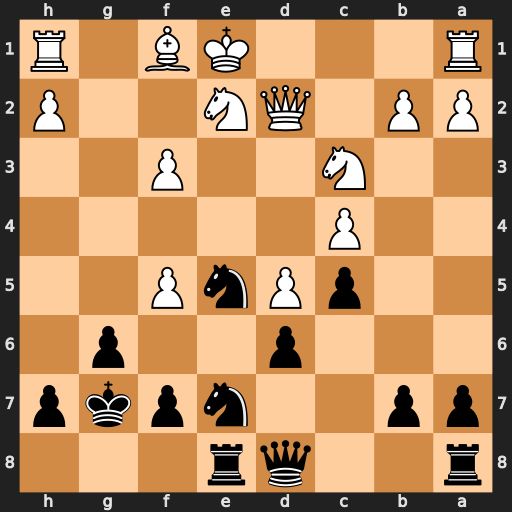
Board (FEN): r2qr3/pp2npkp/3p2p1/2pPnP2/2P5/2N2P2/PP1QN2P/R3KB1R
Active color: b
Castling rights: KQ
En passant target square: -
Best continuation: Nxf3+ Kd1 Nxd2